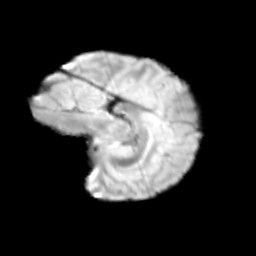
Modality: T2w
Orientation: sagittal
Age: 11
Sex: female
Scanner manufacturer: siemens
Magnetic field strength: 3 T
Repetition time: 3.8 s
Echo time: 0.07 s